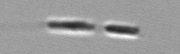
Label: Skeletonema